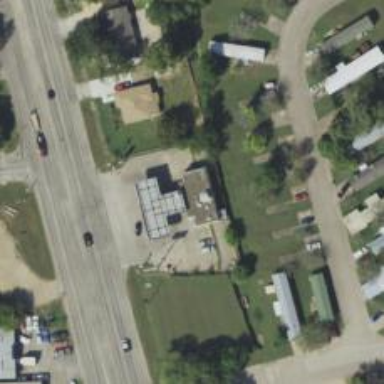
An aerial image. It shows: Convenience shop.